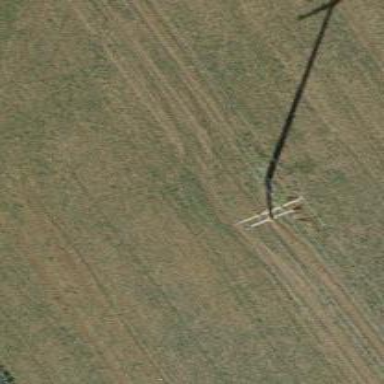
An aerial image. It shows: Power tower.